Question: I am new to Jupyter Lab. I would like to run a code in Python directly from the Terminal section in Jupyter Lab.
I have tried the following:

but I couldn't figure it out.
Can anyone help?
Thank you!
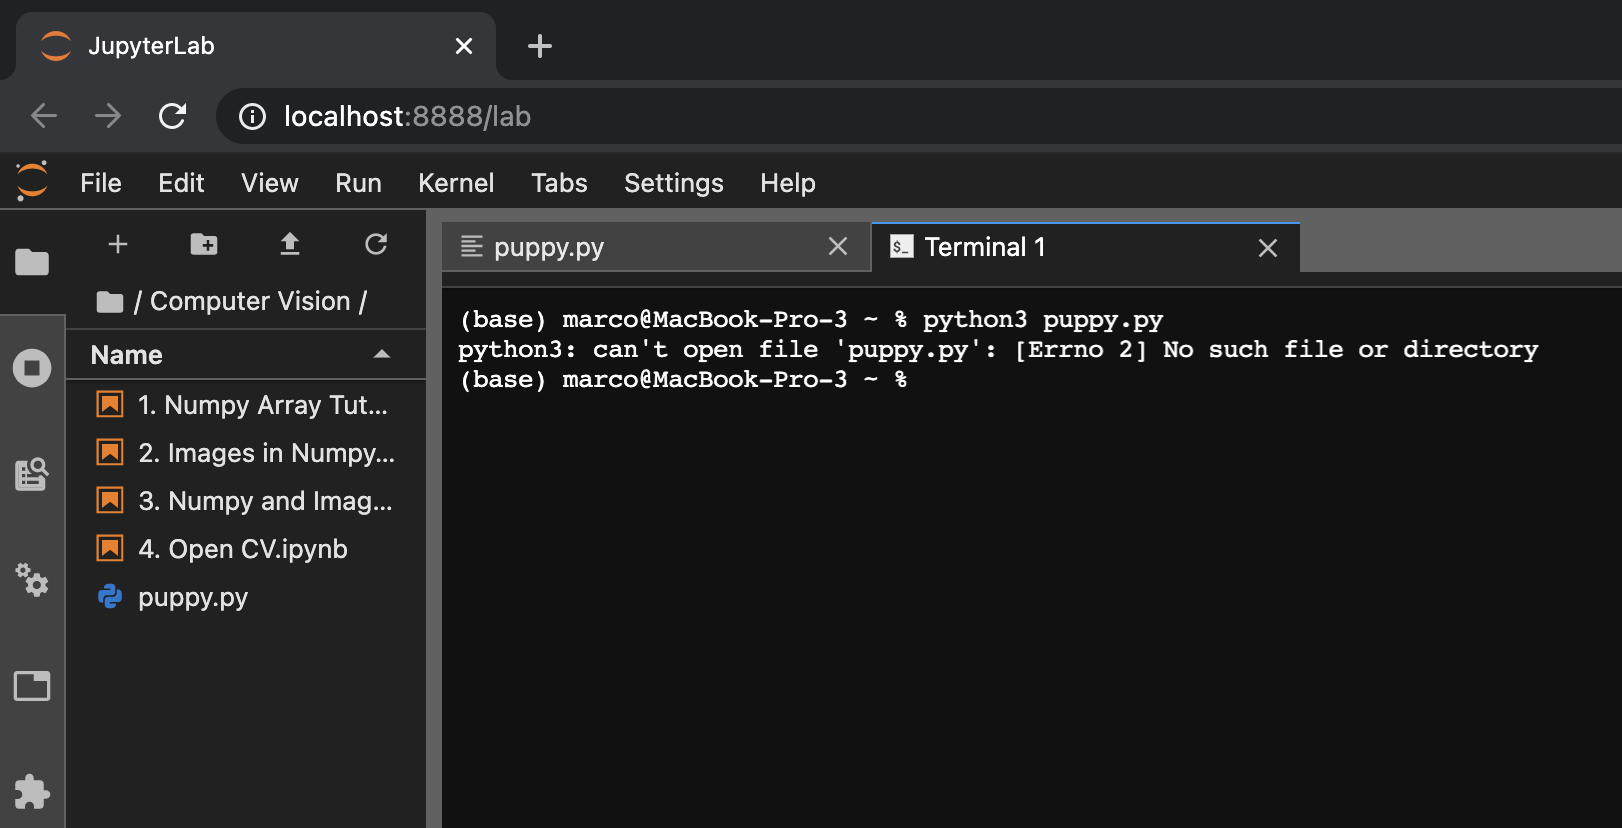
Answer: You are simply not in the good directory where 'puppy.py' is located.
Use the shell command <URL> to navigate to 'Computer Vision/'
My guess is
'''
cd Computer\ Vision/
python3 puppy.py
'''